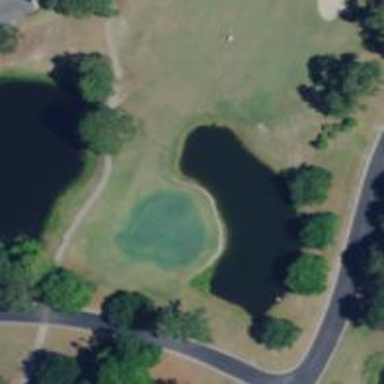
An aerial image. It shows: Golf hole.